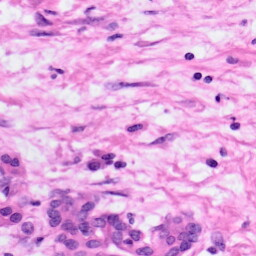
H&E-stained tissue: Pancreatic